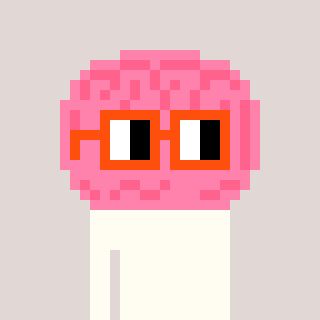
a pixel art character with square orange glasses, a brain-shaped head and a cold-colored body on a warm background